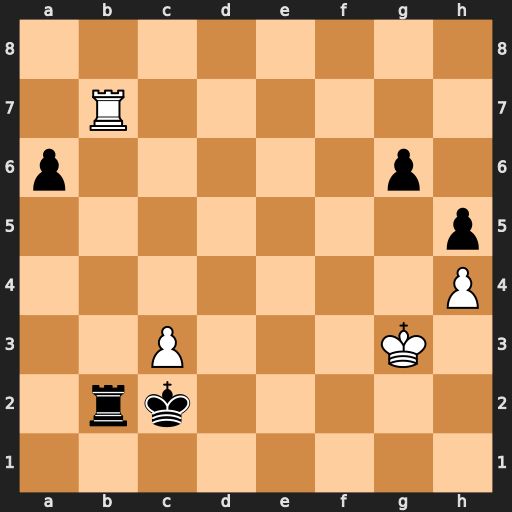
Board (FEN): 8/1R6/p5p1/7p/7P/2P3K1/1rk5/8
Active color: w
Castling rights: -
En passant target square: -
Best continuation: Rxb2+ Kxb2 c4 a5 c5 a4 c6 a3 c7 a2 c8=Q